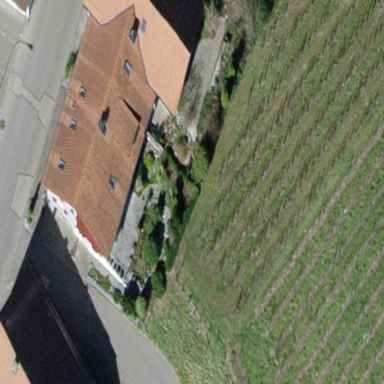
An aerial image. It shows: Semidetached house with gabled roof.